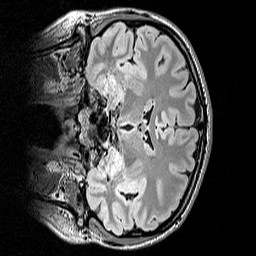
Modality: FLAIR
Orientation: coronal
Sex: female
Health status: ill
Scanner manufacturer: siemens
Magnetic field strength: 3 T
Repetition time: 5 s
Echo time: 0.388 s